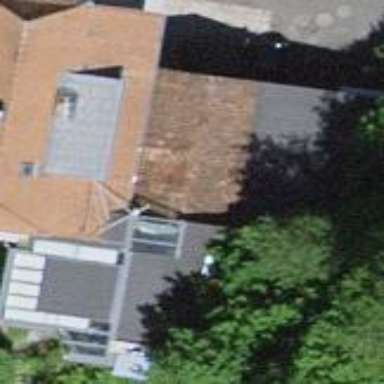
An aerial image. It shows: Garage building.